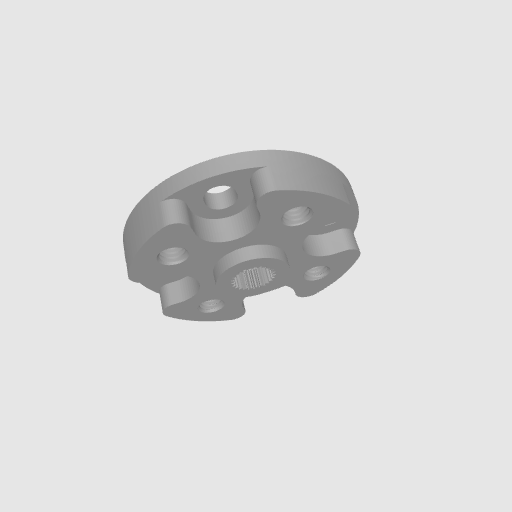
Part: ServoHubShortShaft